Question: So I have a column that calculates the average. I want to get the values of that column and rank it largest to smallest in another cell. The rank is from 1 to N. This is the desired output:

As you can see, the values of avg column are ranked in rank column from largest to smallest. How to do this formula?
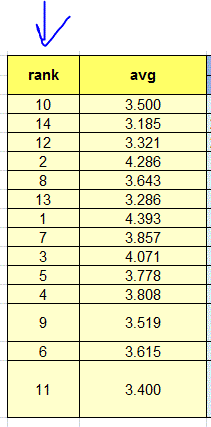
Answer: You would use the RANK formula :)
'''
=RANK(B2, B$2:B$15, 0)
'''